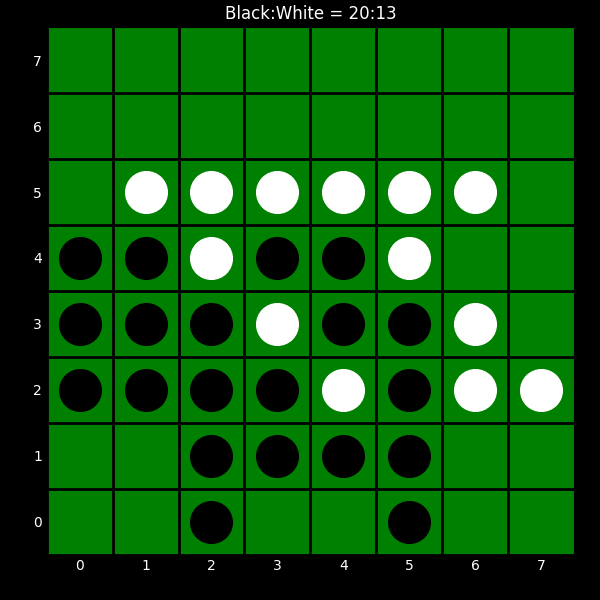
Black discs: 20
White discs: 13